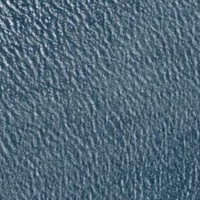
EUNIS habitat code: 14
Species observed at this site:
Pedicularis palustris
Silene dioica